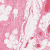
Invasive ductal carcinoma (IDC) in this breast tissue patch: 0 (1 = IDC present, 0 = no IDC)